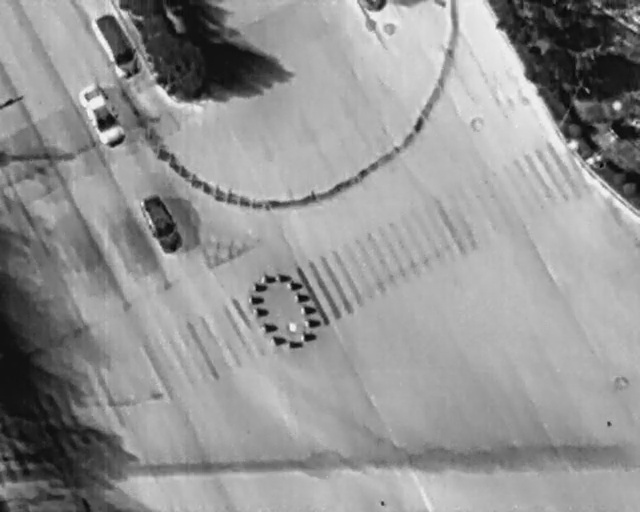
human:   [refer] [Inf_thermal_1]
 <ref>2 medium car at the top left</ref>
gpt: <box>[[11, 19, 21, 25, 156], [12, 6, 23, 11, 151]]</box>